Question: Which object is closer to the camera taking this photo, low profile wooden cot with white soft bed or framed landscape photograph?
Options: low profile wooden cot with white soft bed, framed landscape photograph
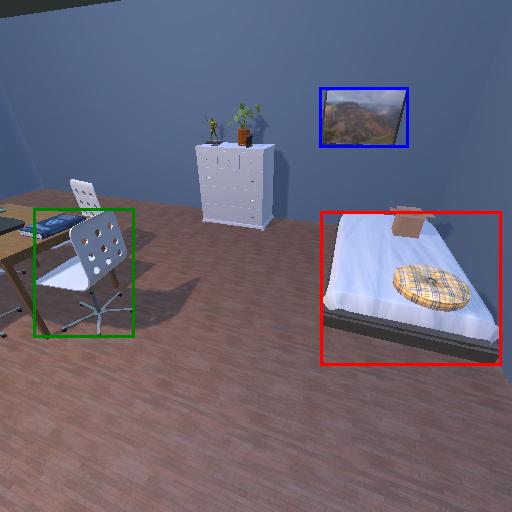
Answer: low profile wooden cot with white soft bed